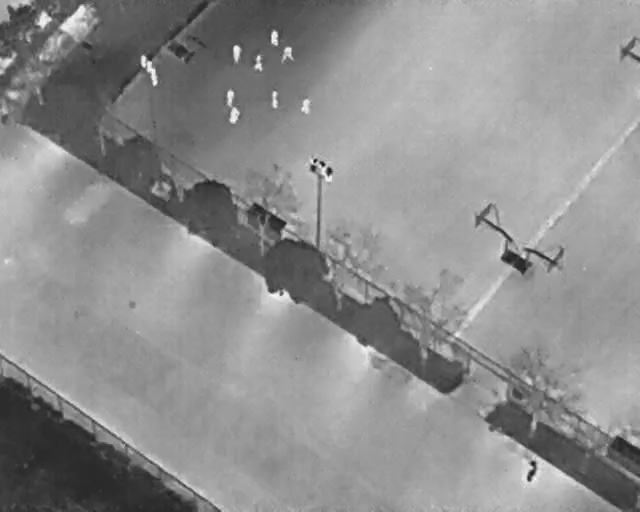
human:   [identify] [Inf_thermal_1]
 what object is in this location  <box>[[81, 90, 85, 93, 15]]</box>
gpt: <ref>1 medium bicycle at the bottom right</ref>